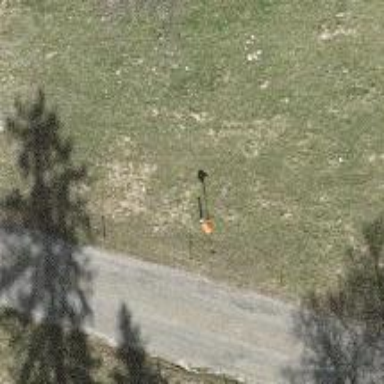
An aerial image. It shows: Pole with roofed pipeline marker.